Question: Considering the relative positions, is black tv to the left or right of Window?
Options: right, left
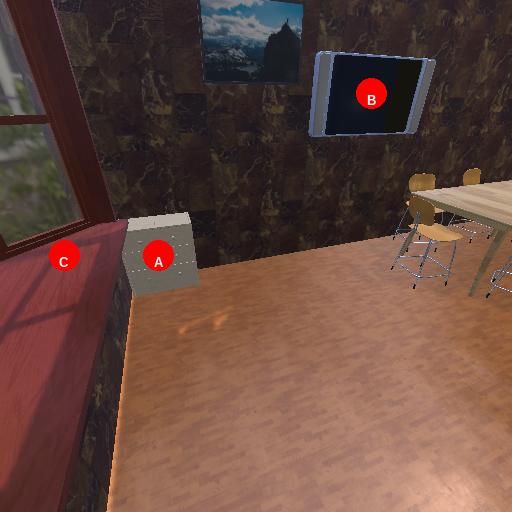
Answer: right